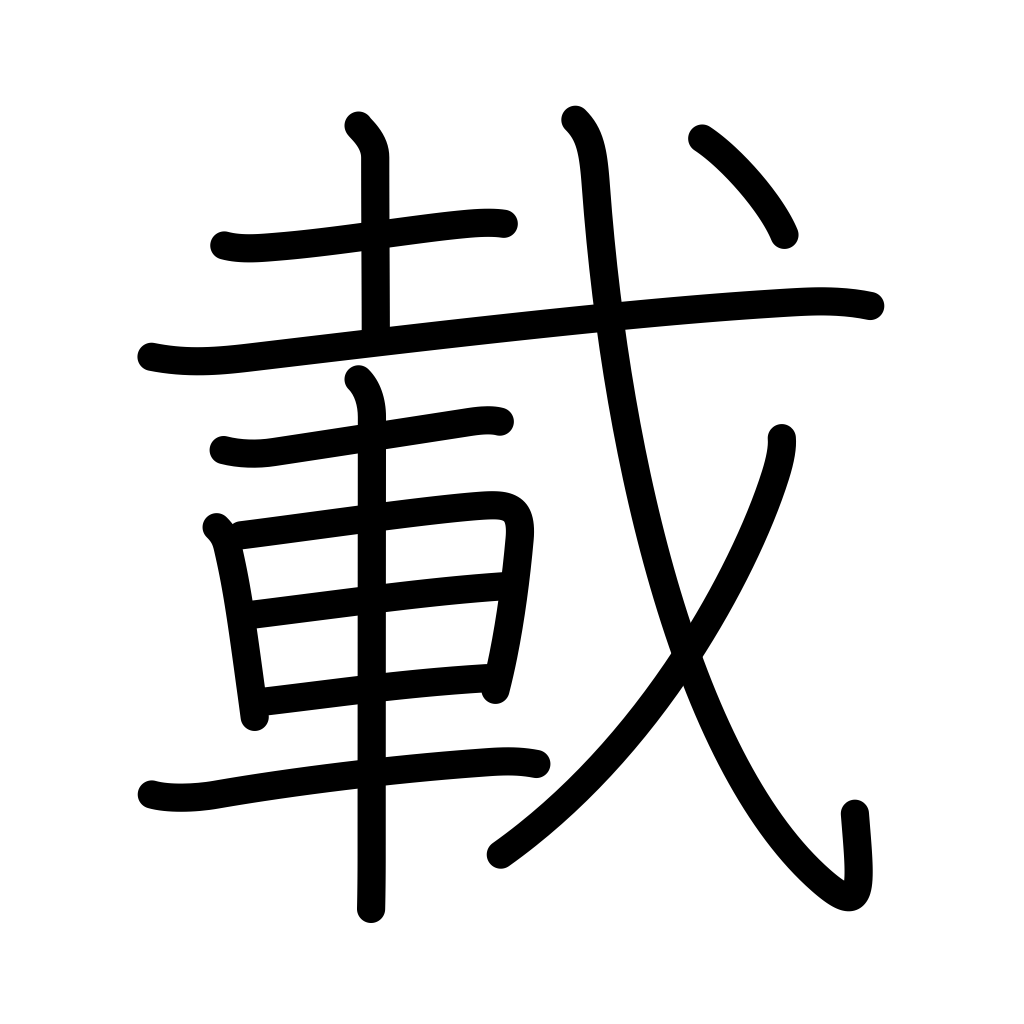
Meaning: ride, board, get on, place, spread, 10**44, record, publish